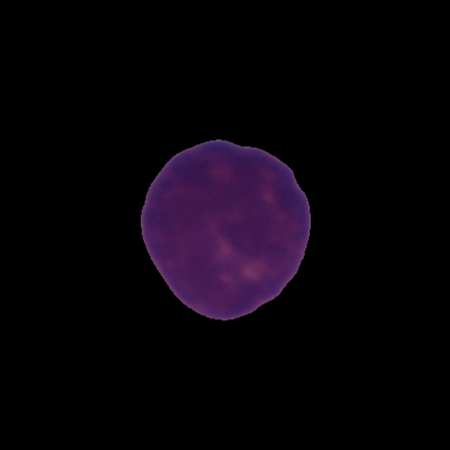
Label: healthy